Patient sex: M
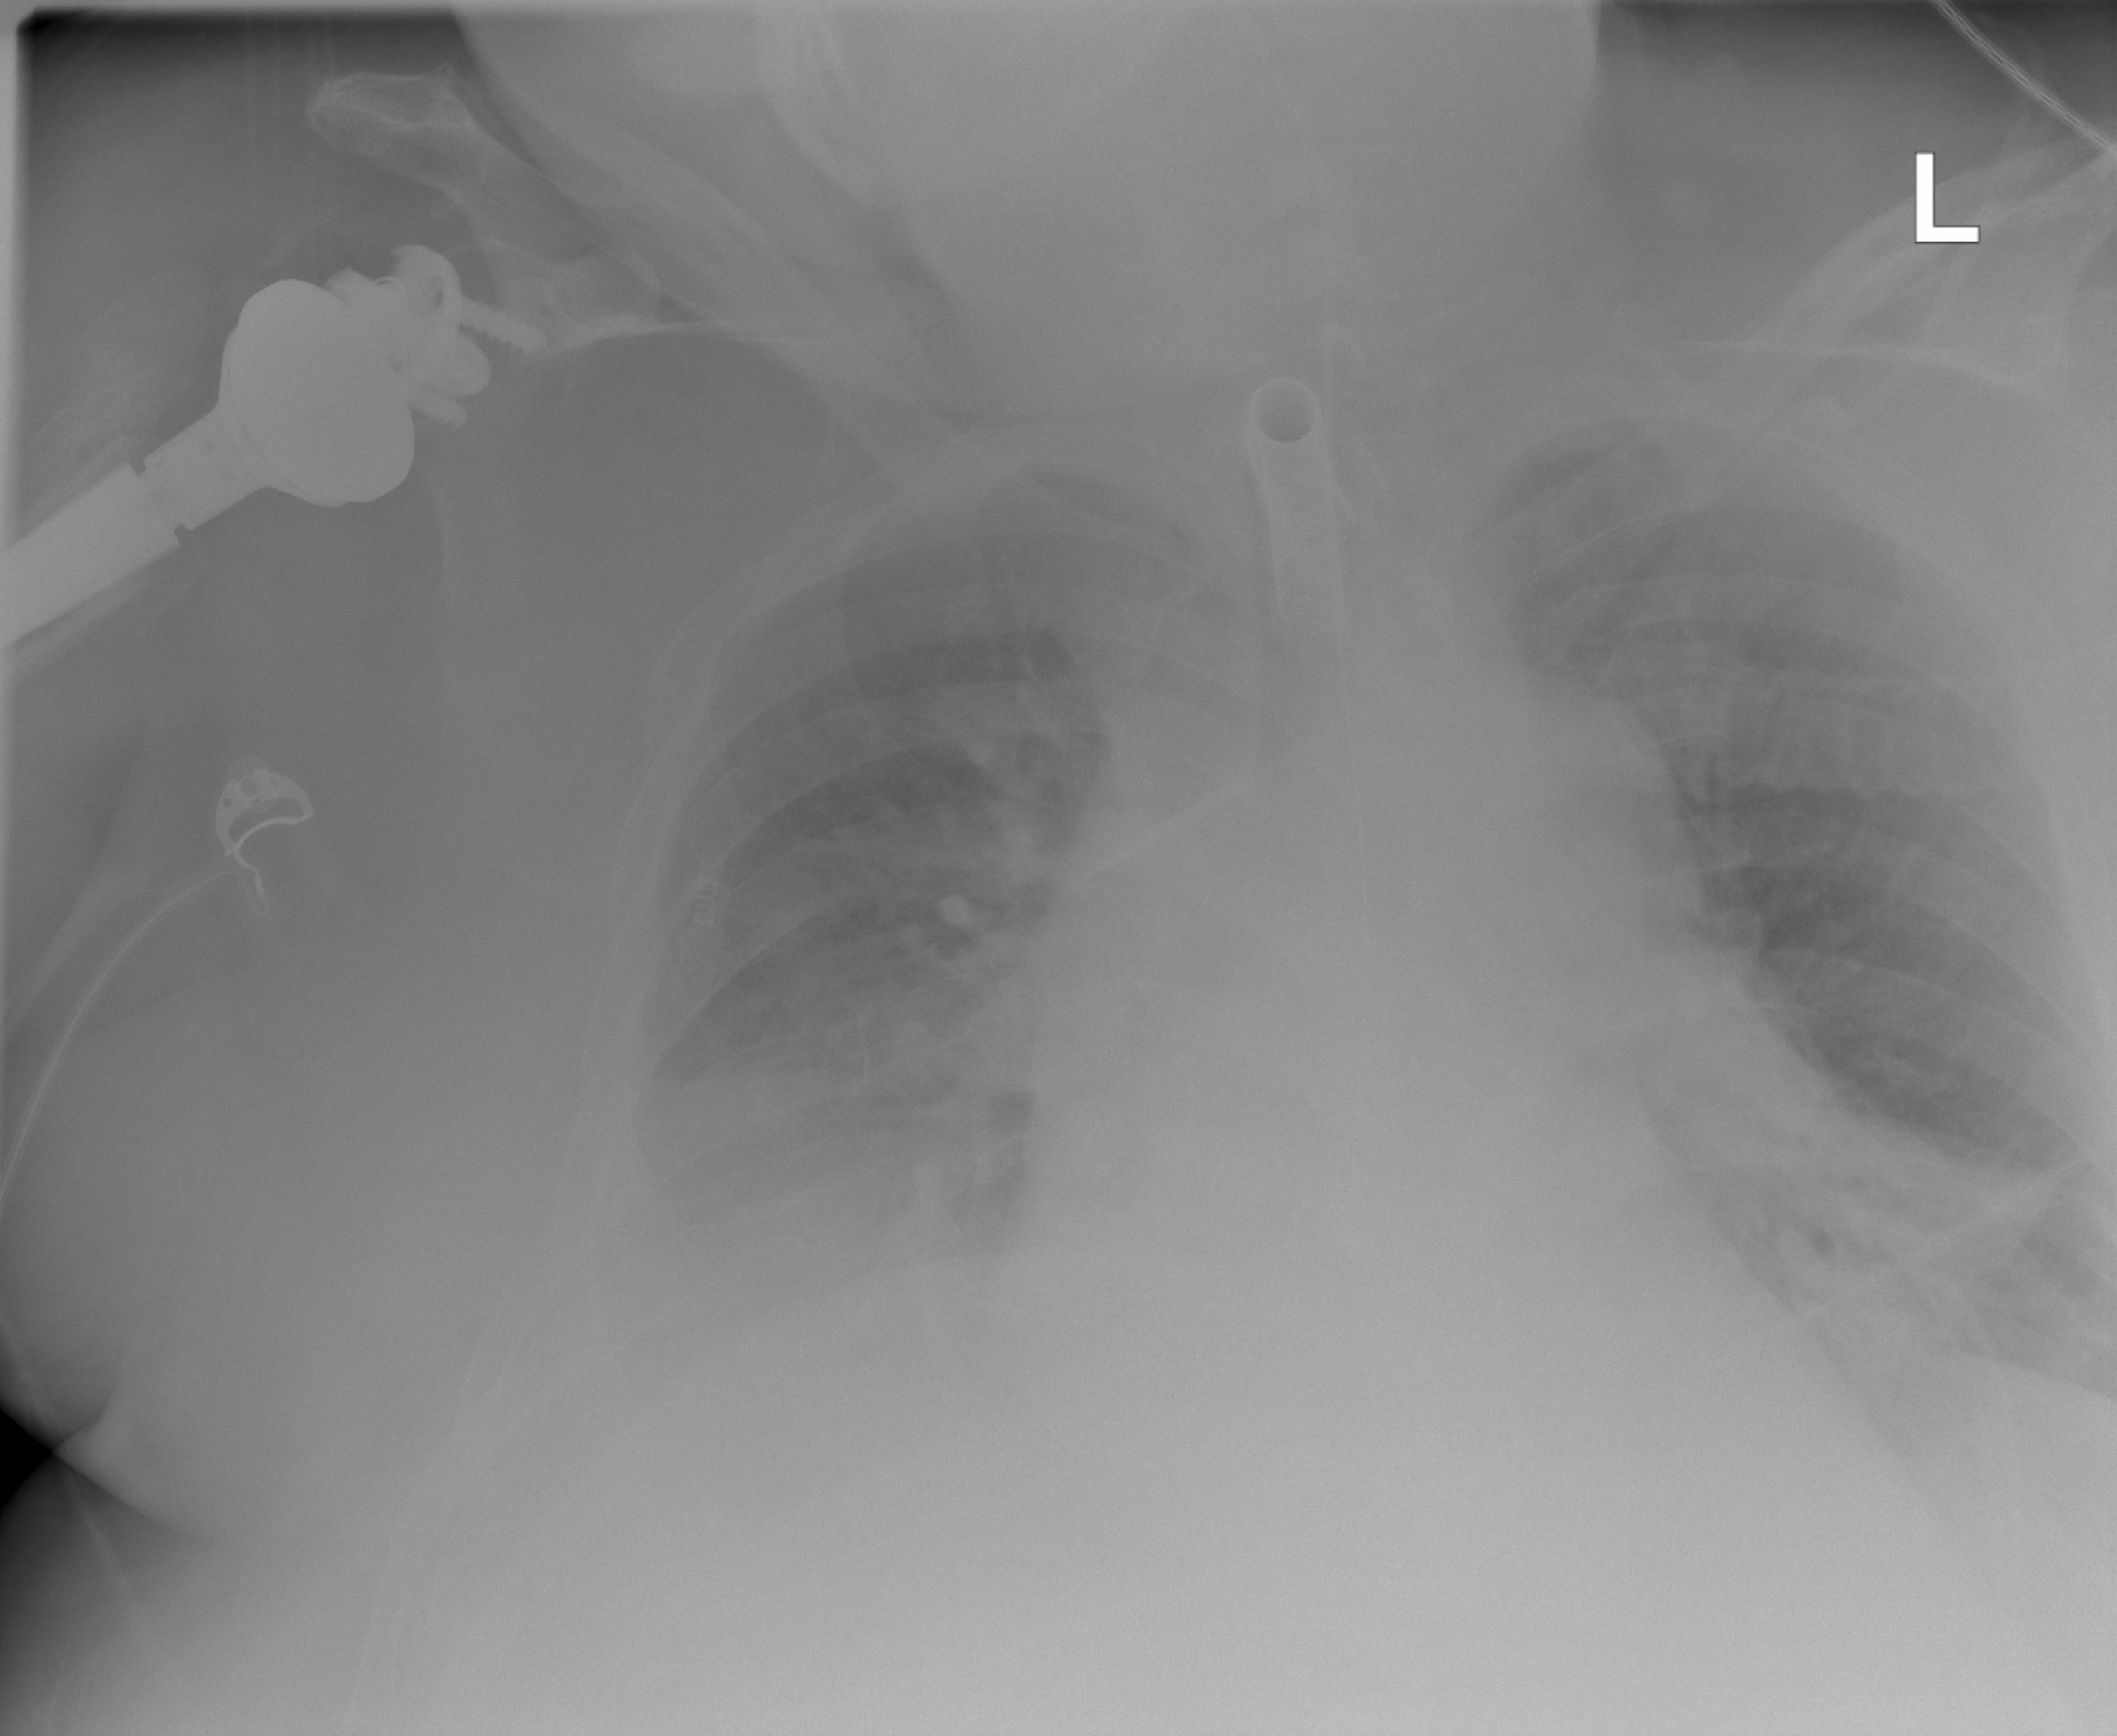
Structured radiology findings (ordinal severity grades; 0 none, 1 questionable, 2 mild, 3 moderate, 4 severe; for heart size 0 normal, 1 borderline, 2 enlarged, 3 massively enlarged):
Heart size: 0
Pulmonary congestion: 2
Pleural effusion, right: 3
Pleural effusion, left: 1
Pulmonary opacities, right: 2
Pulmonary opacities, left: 2
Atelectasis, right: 2
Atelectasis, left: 2